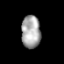
Tissue: prostate
Cell type: Fibroblasts
Senescence score: 0.7361
Nuclear area (px): 611
Mean DAPI intensity: 166.722